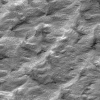
Atmospheric dust classification: not_dusty